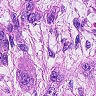
Metastatic tissue present: yes